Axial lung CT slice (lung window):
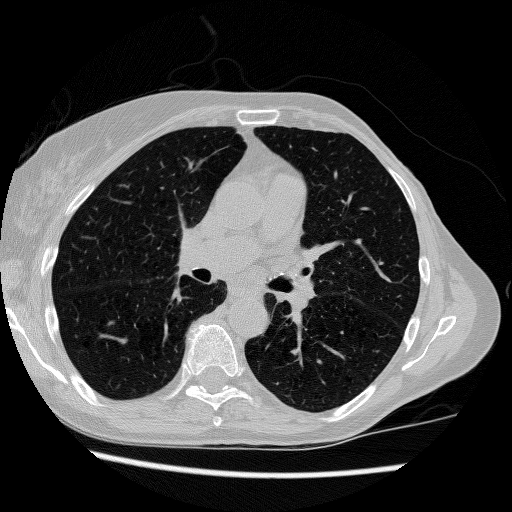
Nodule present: no